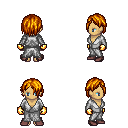
a pixel art fantasy rpg character, female body template, human, tanned skin, white robe, gold greaves, dark blonde bangs hairstyle, gold gloves, maroon shoes, four views (front, back, left, right), 2x2 character sprite sheet, small pixel art, hard edges, no anti-aliasing